Interaction volume radius: 5 \u00c5
Interaction volume height: 15 \u00c5
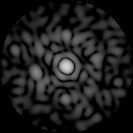
Disorder parameter: 0.8416